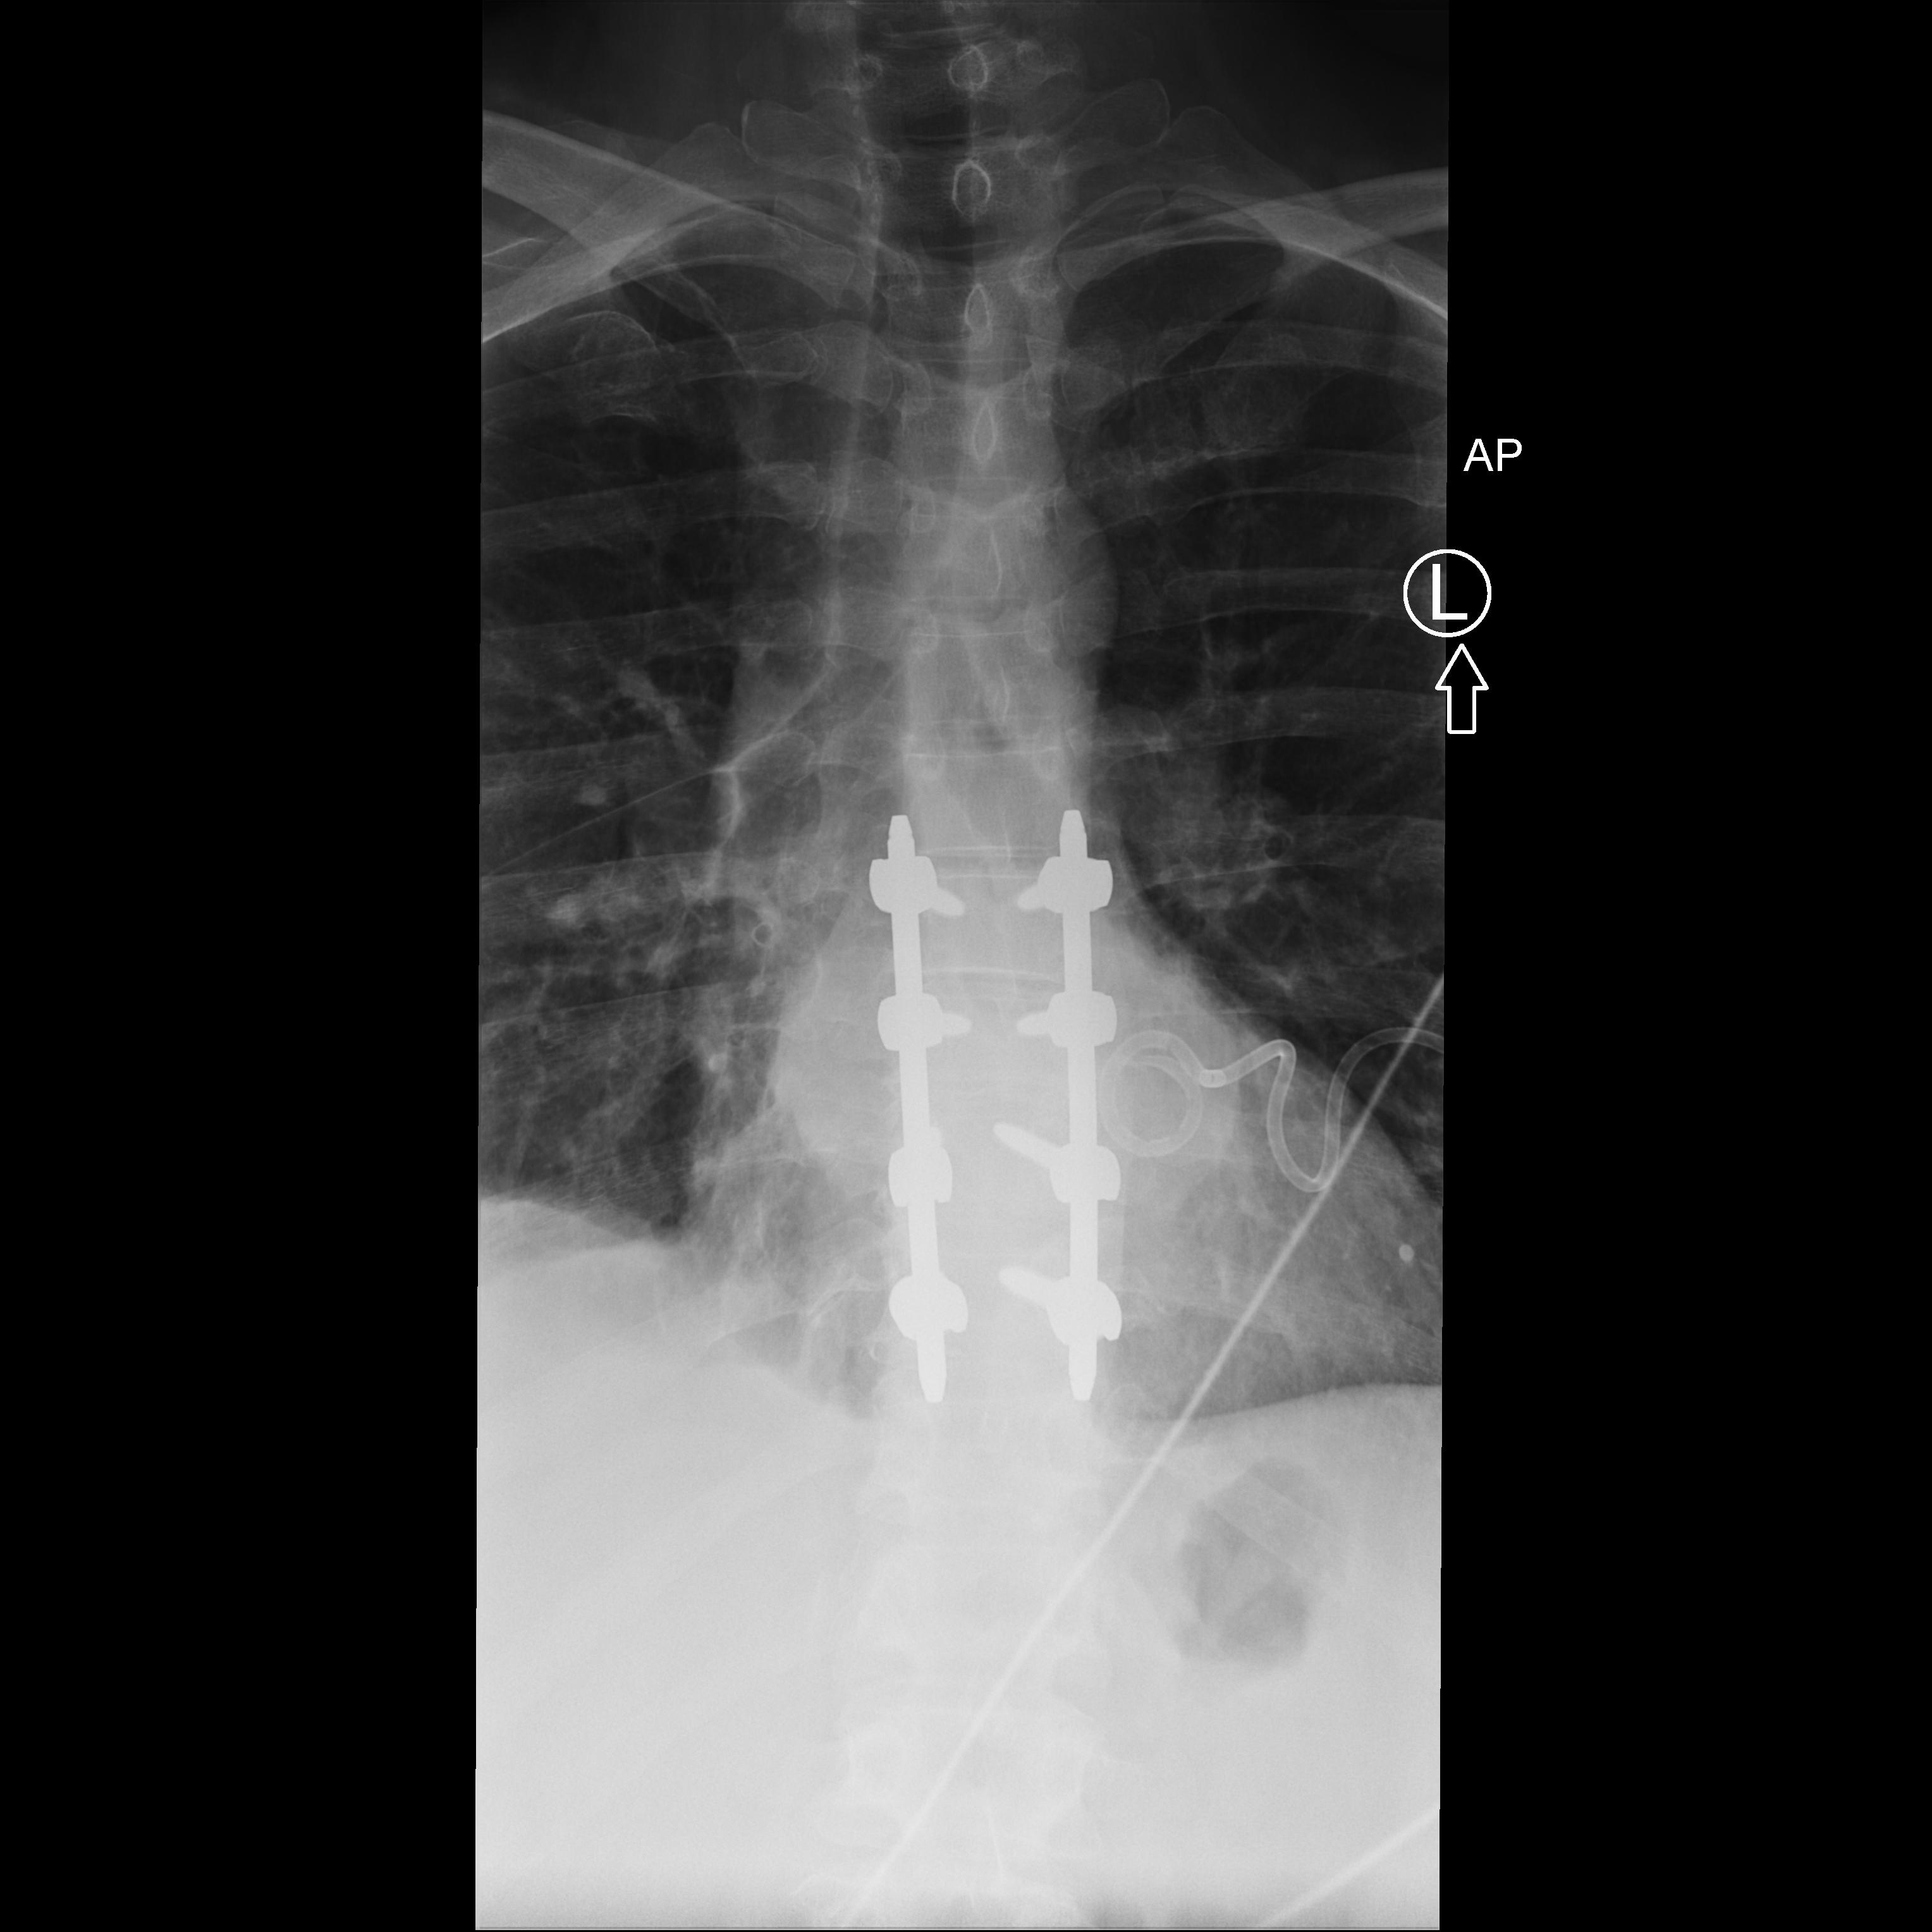
View: AP
Implant manufacturer: medtronic solera